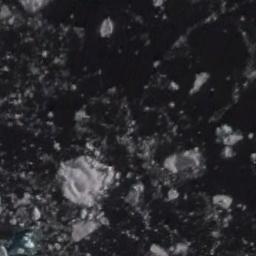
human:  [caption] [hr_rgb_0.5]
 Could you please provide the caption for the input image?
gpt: There are many ice on the black sea .

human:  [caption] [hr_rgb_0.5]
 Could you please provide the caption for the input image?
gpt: Many ice cubes of various sizes are scattered floating on the blue sea .

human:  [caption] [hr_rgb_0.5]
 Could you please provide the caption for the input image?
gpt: A large piece of sea ice and a lot of small pieces of sea ice float in the deep blue sea .

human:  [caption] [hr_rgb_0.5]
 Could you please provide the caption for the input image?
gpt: There are sea ice of different shapes and sizes .

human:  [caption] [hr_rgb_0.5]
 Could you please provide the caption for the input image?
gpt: There are some pieces of sea ice .